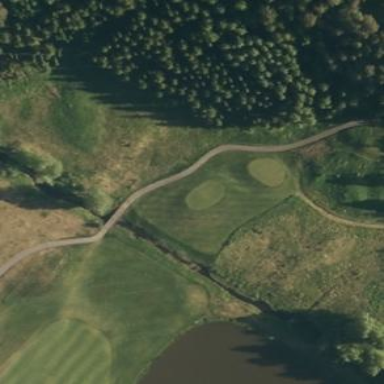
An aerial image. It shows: Area with grass used as rough in golf course.